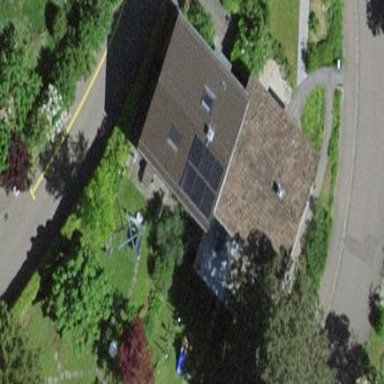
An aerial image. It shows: Semi-detached house.